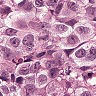
Metastatic tissue present: yes